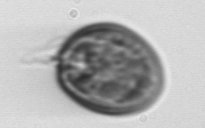
Label: Prorocentrum